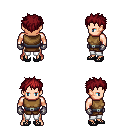
a pixel art fantasy rpg character, male body template, human, light skin, leather chest armor, white pants, brunette bedhead hairstyle, metal gloves, ghillies, four views (front, back, left, right), 2x2 character sprite sheet, small pixel art, hard edges, no anti-aliasing